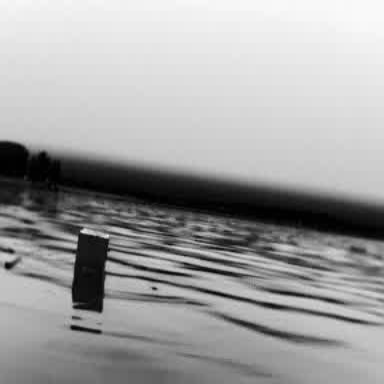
There is a fishing_boat in the infrared image.